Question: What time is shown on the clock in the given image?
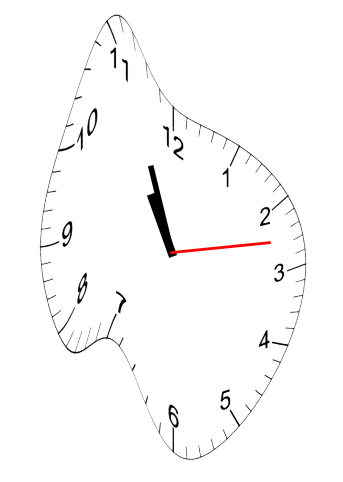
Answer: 10:56:13